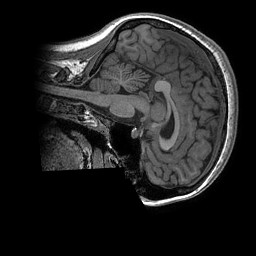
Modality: T1w
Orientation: sagittal
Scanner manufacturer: ge
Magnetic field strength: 3 T
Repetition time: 0.008156 s
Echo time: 0.00318 s